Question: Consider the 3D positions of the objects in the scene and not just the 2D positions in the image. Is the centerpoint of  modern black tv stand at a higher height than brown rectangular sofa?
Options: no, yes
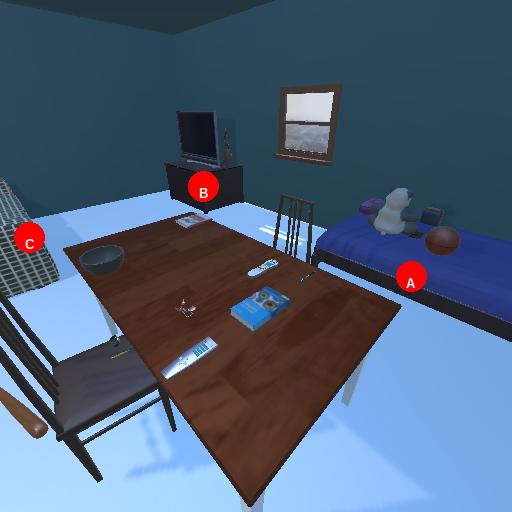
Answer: no